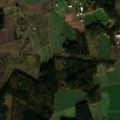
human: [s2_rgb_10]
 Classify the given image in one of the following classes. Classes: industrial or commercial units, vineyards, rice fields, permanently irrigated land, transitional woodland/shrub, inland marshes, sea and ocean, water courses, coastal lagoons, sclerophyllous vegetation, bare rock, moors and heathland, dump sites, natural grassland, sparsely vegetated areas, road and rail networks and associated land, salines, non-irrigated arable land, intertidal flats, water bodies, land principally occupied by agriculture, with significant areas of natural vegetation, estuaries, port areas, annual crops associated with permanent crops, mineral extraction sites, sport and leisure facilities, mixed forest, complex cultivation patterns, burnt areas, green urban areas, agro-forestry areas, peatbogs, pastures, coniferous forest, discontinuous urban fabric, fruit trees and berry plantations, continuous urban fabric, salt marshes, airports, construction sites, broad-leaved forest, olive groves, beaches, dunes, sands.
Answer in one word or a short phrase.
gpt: non-irrigated arable land, mixed forest